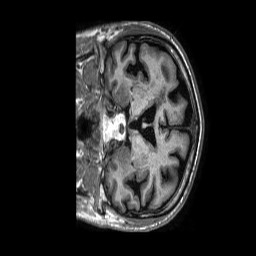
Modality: T1w
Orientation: coronal
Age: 62
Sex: male
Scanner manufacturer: philips
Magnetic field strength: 1.5 T
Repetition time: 0.008152 s
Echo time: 0.00374 s